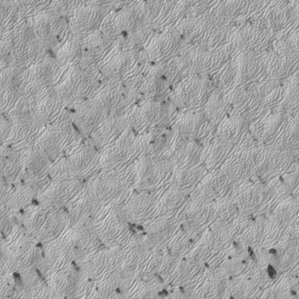
Label: frost